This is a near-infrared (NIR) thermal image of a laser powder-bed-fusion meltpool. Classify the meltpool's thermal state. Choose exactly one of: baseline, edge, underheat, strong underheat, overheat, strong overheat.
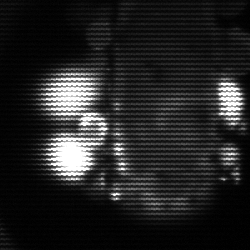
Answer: strong underheat